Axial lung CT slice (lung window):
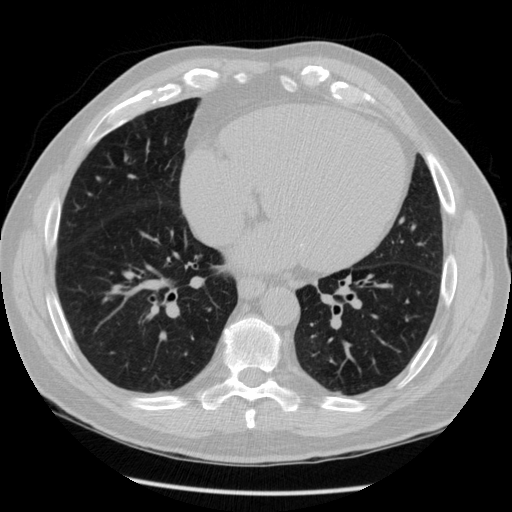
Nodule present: no